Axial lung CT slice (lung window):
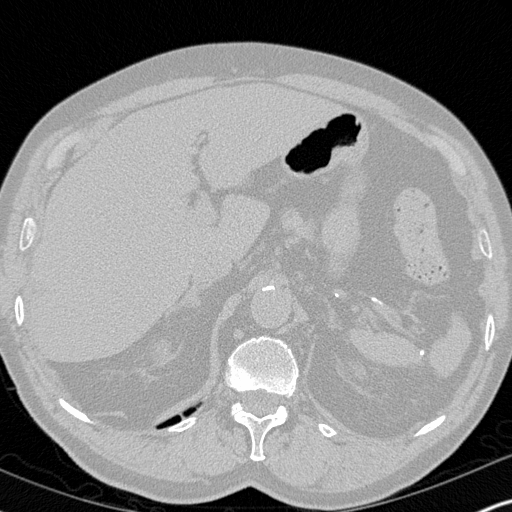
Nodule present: no